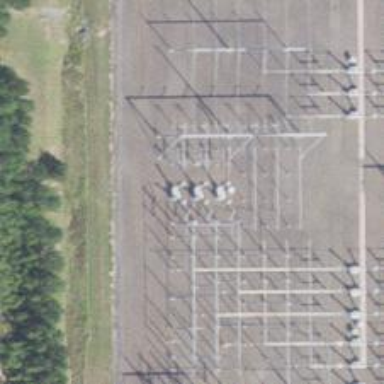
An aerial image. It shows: Switch used for power control.